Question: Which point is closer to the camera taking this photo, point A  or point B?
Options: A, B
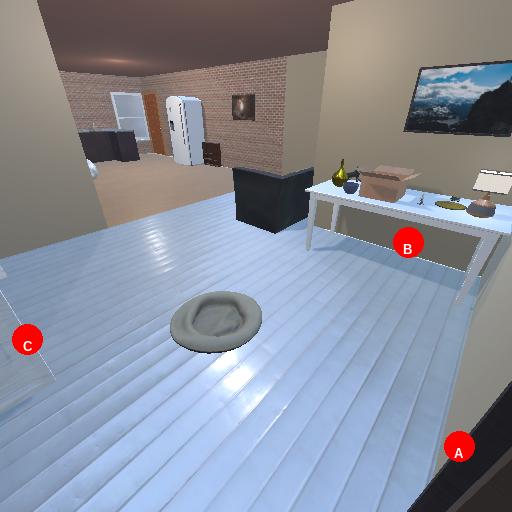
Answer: A